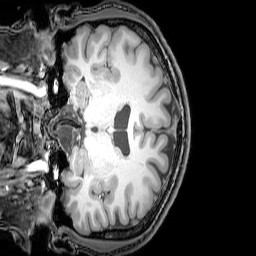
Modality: T1w
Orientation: coronal
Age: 21
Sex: male
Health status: healthy
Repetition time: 0.081 s
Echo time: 0.037 s